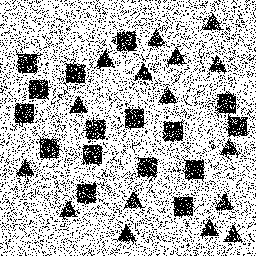
Squares: 16
Triangles: 16
Stars: 0
Total shapes: 32